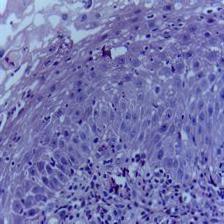
Diagnosis: Normal